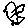
Label: bird